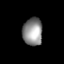
Tissue: lung
Cell type: Epithelial cells
Senescence score: 0.7789
Nuclear area (px): 535
Mean DAPI intensity: 141.714